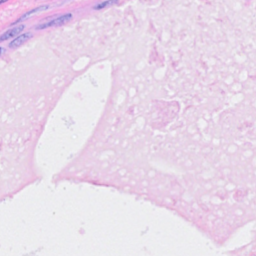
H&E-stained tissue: Breast